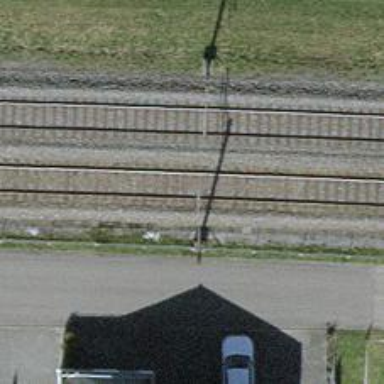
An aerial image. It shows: Single railway track with electrified contact line.